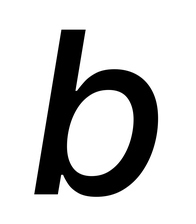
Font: Inter-Italic_Medium_Italic